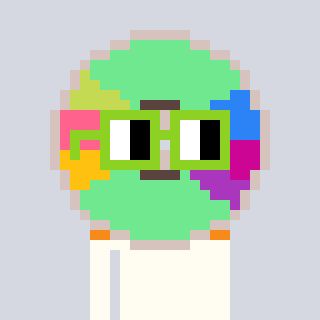
a pixel art character with square light green glasses, a cd-shaped head and a grayscale-colored body on a cool background